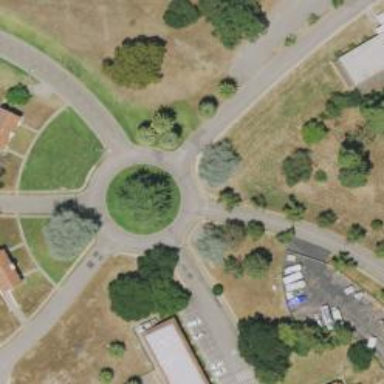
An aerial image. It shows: Roundabout on residential road.